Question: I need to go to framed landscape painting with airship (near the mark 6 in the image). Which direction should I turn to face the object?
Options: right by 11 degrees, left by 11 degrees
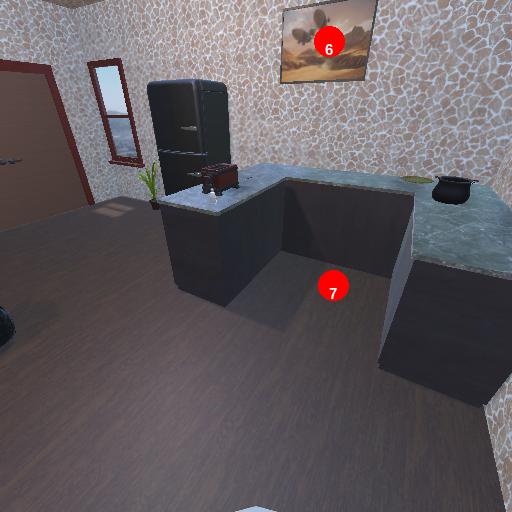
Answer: right by 11 degrees